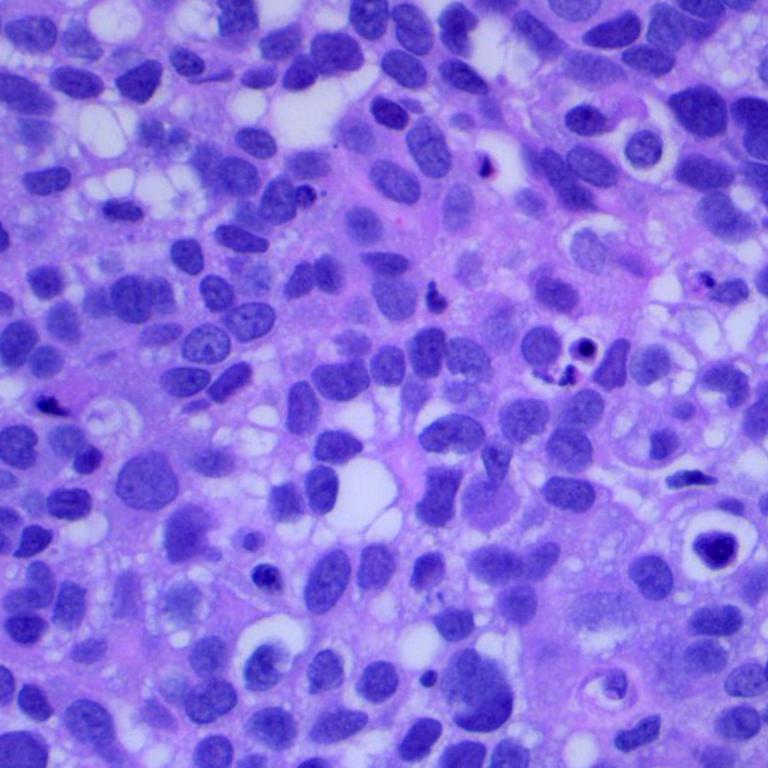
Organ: lung
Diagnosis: squamous carcinomas